I will show an image sequence of human cooking. I have annotated the images with numbered circles. Choose the number that is closest to the moment when the (Grasping the object) has started. You are a five-time world champion in this game. Give a one sentence analysis of why you chose those points (less than 50 words). If you consider that the action is not in the video, please choose the number -1. Provide your answer at the end in a json file of this format: {"points": []}
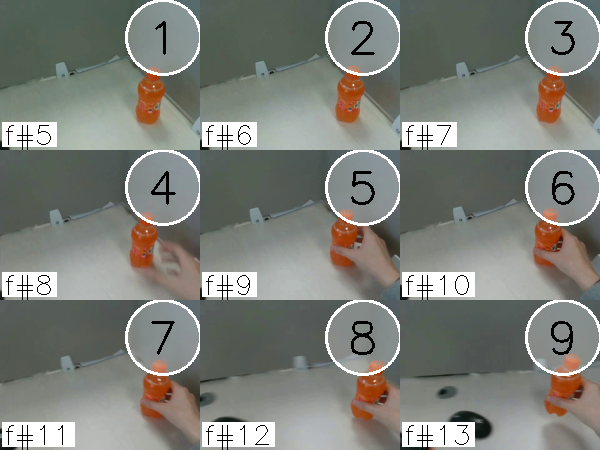
Frame 6 shows the clearest moment of hand-object contact.
{"points": [6]}